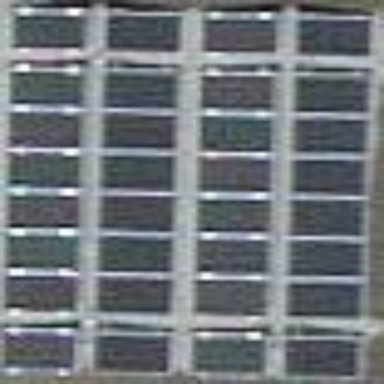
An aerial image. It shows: Solar power generator.